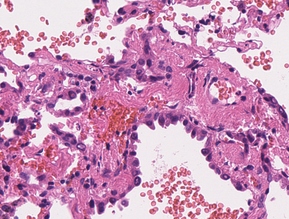
Tumor epithelial tissue: yes
Tumor-associated stroma tissue: yes
Normal tissue: no